Interaction volume radius: 10 \u00c5
Interaction volume height: 25 \u00c5
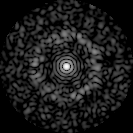
Disorder parameter: 0.842